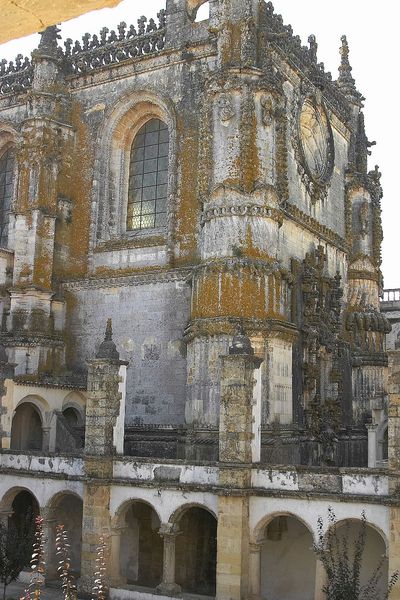
Titel: Templerkirche Santa Maria do Olival in der Burg der Tempelritter Convento da Ordem de Cristo in Tomar
Standort: Tomar, S. Maria do Olival (EU - P - Ribatejo)
Schlagwörter: baum, gelb, grün, fenster, glas, grau, säule, säulen, weiss, gebäude, haus, architektur, stein, steine, kirche, pflanzen, ecke, bogen, fassade, mauer, rundbogen, spitz, dekor, foto, bögen, flechten, fugen, gang, außen, spanisch, kloster, türme, moos, arkaden, photo, bewachsen, gotisch, rundbögen, gelblich, sakralbau, verfallen, säulengang, bauwerk, kreuzgang, fenseter, baudekor, ekce, verwittert, butzenfenster, verwitterung, überwachsen, verqittert